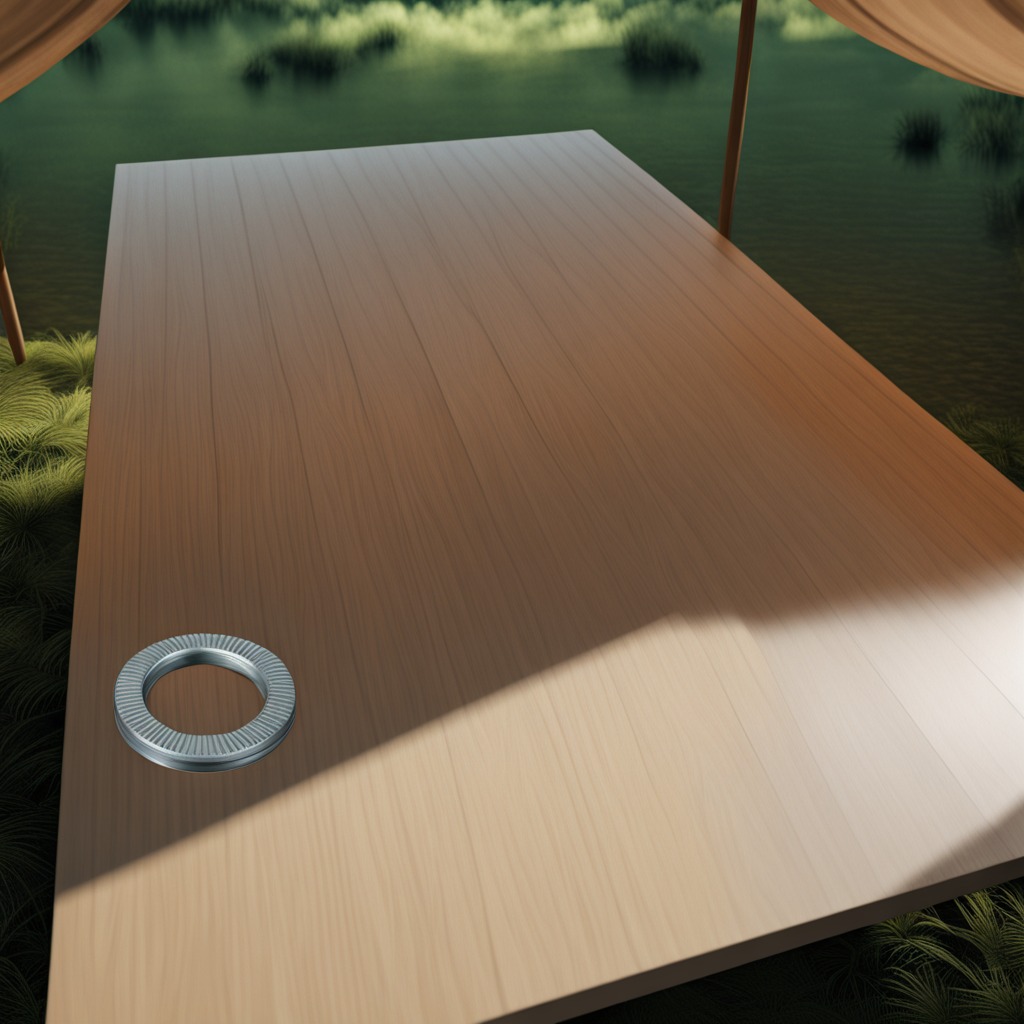
A flat metal washer is lying on the wooden table.